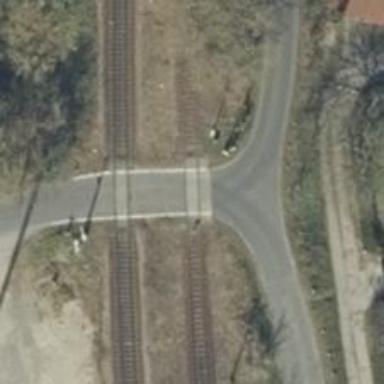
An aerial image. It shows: Level crossing along the railway.